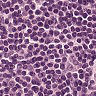
Metastatic tissue present: no